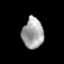
Tissue: lung
Cell type: Fibroblasts
Senescence score: 0.2292
Nuclear area (px): 636
Mean DAPI intensity: 162.539